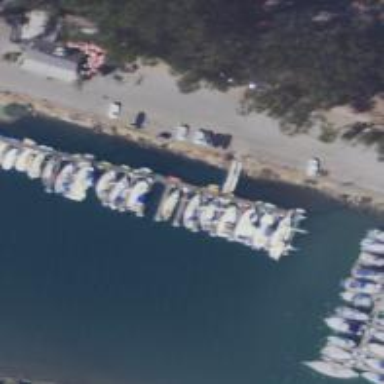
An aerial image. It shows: Pier with mooring facilities.